Question: How do you reference a form object that was just created above in the form validation block of a view?
If you have a shared model, with two other optionally related models:
'''
class Tree(models.Model):
type= ...
class Picture(models.Model):
camera = ...
tree=models.ForeignKey(Tree)
class Lumber(models.Model):
used_to_build = ...
tree=models.ForeignKey(Tree)
picture=models.ForeignKey(Picture, blank=True, null=True)
class Bird(models.Model):
species = ...
tree=models.ForeignKey(Tree)
picture=models.ForeignKey(Picture, blank=True, null=True)
'''
You can create a Bird, and Lumber in their own views, and of course reference a specific tree.
If you have a view, and you create a form that lets you create a picture of a tree, lumber, and a bird, and you want to pass the newly created Picture to the Lumber and BirdForm, since in this case, we know which Picture the lumber and Bird are in:
'''
def treeView(request):
#Post
pictureForm = PictureForm(instance=tree, prefix='treeForm')
# This is what I am trying to figuere out
# lumberForm = LumberForm(instance=tree, picture=pictureForm.object prefix='lumberForm')
lumberForm = LumberForm(instance=tree, prefix='lumberForm')
birdForm = BirdForm(instance=tree, prefix='birdForm')
'''
How do you pass in the actual object created to the other forms that can optionally accept the related object? ie
'''
V how do you pass in the form object from above?
lumberForm = LumberForm(instance=tree, picture=pictureForm.object, prefix='lumberForm')
'''
- - -
A relevant picture to help you smile :)
[
Album: <URL>
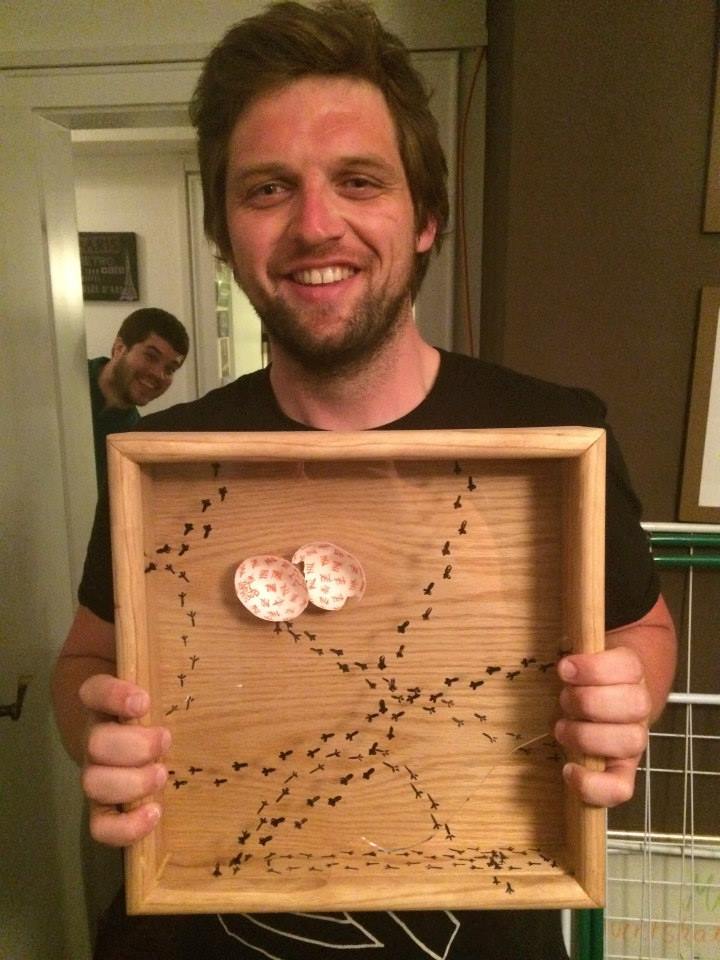
Answer: I'm not 100% sure if I understood correctly the problem you are trying to solve, but I will try to provide a solution.
I'm considering the following assumptions:
- 'Tree'- 'Picture''Lumber''Bird''Tree'- 'Picture''Lumber''Bird'
Basically what you are going to do is, wrap everything in the same database transaction and let it rain.
'''
from django.db import transaction
from django.shortcuts import render, redirect
def treeView(request, pk):
tree = Tree.objects.get(pk=pk) # you tell me how you get your tree instance
if request.method == 'POST':
pictureForm = PictureForm(request.POST, prefix='treeForm')
lumberForm = LumberForm(request.POST, prefix='lumberForm')
birdForm = BirdForm(request.POST, prefix='birdForm')
if pictureForm.is_valid() and lumberForm.is_valid() and birdForm.is_valid():
with transaction.atomic():
picture = pictureForm.save(commit=False)
picture.tree = tree
picture.save()
lumber = lumberForm.save(commit=False)
lumber.tree = tree
lumber.picture = picture
lumber.save()
bird = birdForm.save(commit=False)
bird.tree = tree
bird.picture = picture
bird.save()
return redirect('success_view')
else:
pictureForm = PictureForm(prefix='treeForm')
lumberForm = LumberForm(prefix='lumberForm')
birdForm = BirdForm(prefix='birdForm')
return render(request, 'tree_form.html', {
'tree': tree,
'pictureForm': pictureForm,
'lumberForm': lumberForm,
'birdForm': birdForm
})
'''